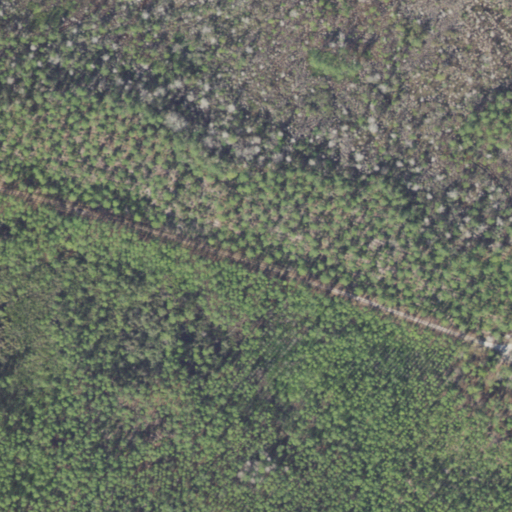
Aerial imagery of mountain in Florida named Sand Hills containing evergreen forest, woody wetlands, and open development